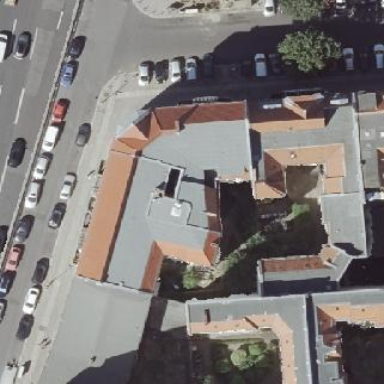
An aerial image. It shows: Unique apartment building with double saltbox roof shape.